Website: apple
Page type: cart
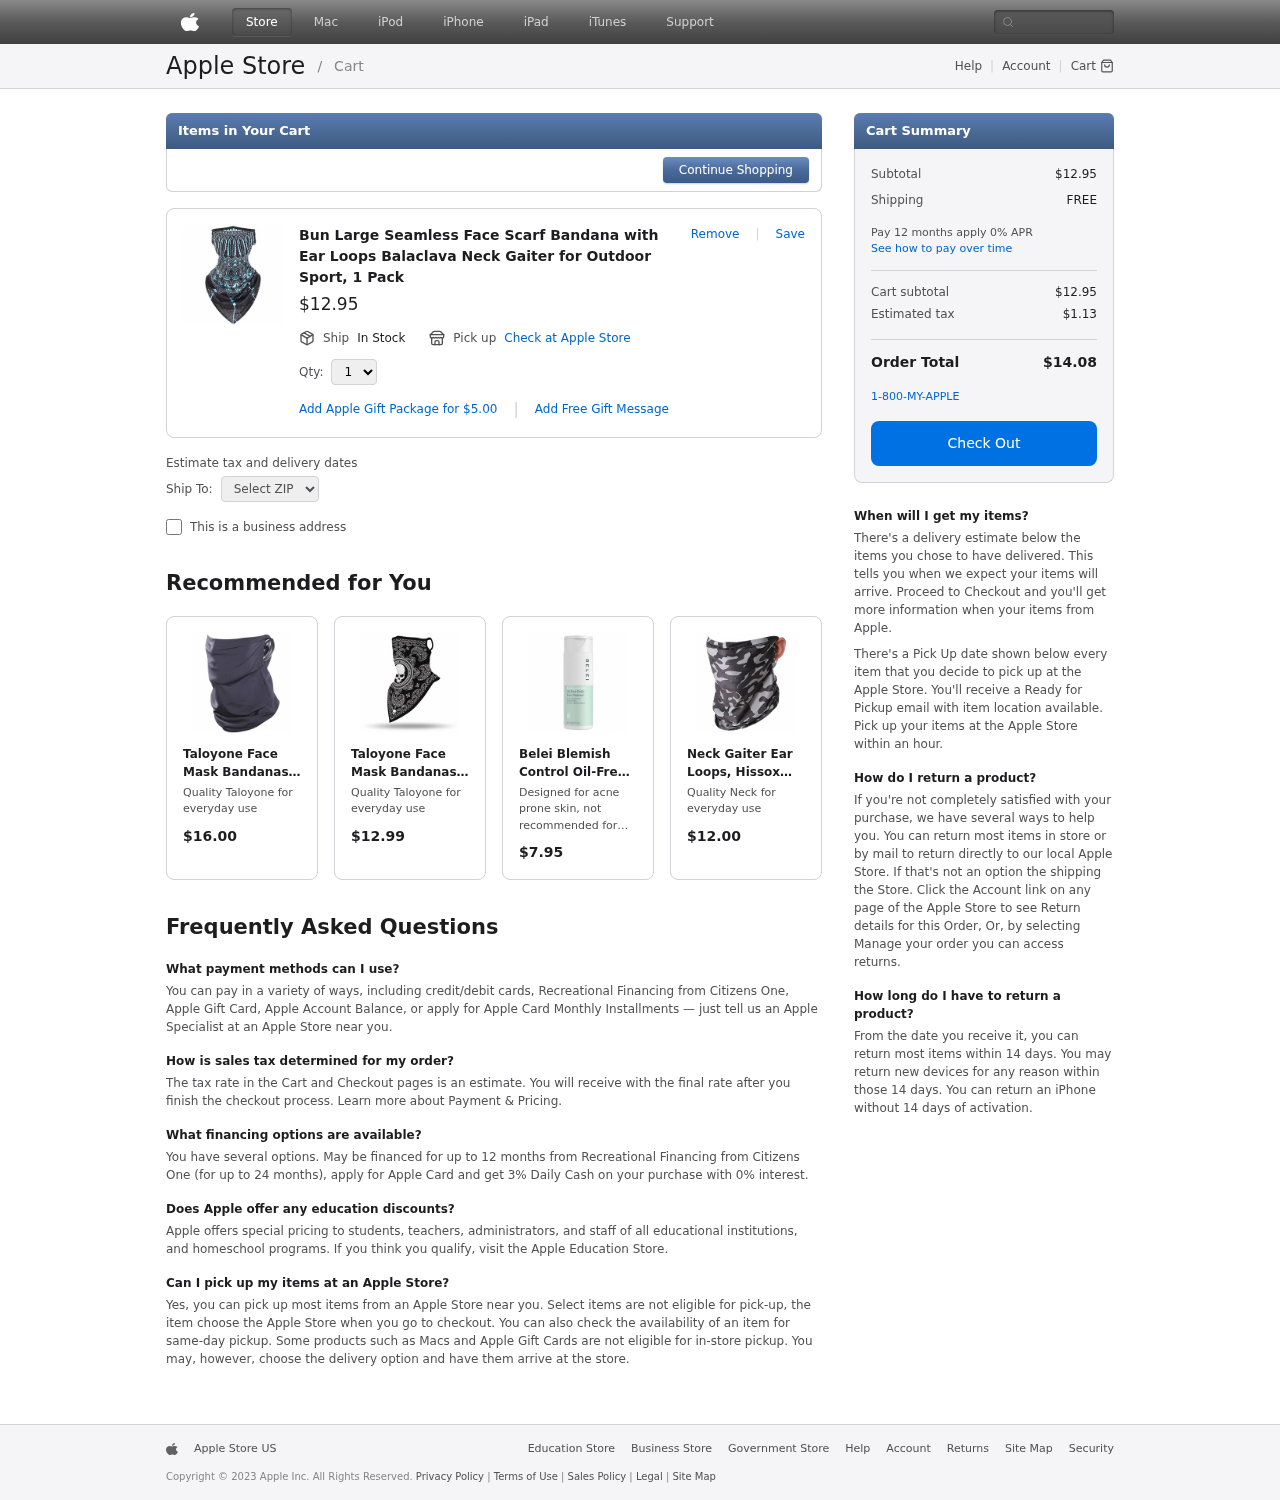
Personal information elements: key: PII_POSTCODE
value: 55588
Product elements: key: PRODUCT1_NAME
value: Bun Large Seamless Face Scarf Bandana with Ear Loops Balaclava Neck Gaiter for Outdoor Sport, 1 Pack
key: PRODUCT1_PRICE
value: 12.95
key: PRODUCT1_QUANTITY
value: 1
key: PRODUCT2_DESC
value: Quality Taloyone for everyday use
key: PRODUCT2_NAME
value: Taloyone Face Mask Bandanas Neck Gaiter Ear Loops Face Balaclava Non Slip Light Cool Breathable Band
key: PRODUCT2_PRICE
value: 16
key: PRODUCT3_DESC
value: Quality Taloyone for everyday use
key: PRODUCT3_NAME
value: Taloyone Face Mask Bandanas Neck Gaiter Ear Loops Face Balaclava Non Slip Light Cool Breathable for
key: PRODUCT3_PRICE
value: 12.99
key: PRODUCT4_DESC
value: Designed for acne prone skin, not recommended for very sensitive skin
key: PRODUCT4_NAME
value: Belei Blemish Control Oil-Free Daily Face Cleanser, 2.5% Benzoyl Peroxide Acne Treatment, Dermatolog
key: PRODUCT4_PRICE
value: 7.95
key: PRODUCT5_DESC
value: Quality Neck for everyday use
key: PRODUCT5_NAME
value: Neck Gaiter Ear Loops, Hissox Summer Cool Breathable Lightweight Balaclava Bandana Headwear Face Cov
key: PRODUCT5_PRICE
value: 12
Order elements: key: ORDER_SUBTOTAL
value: $12.95
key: ORDER_SHIPPING_COST
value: FREE
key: ORDER_SUBTOTAL2
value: $12.95
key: ORDER_TAX
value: $1.13
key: ORDER_TOTAL
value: $14.08